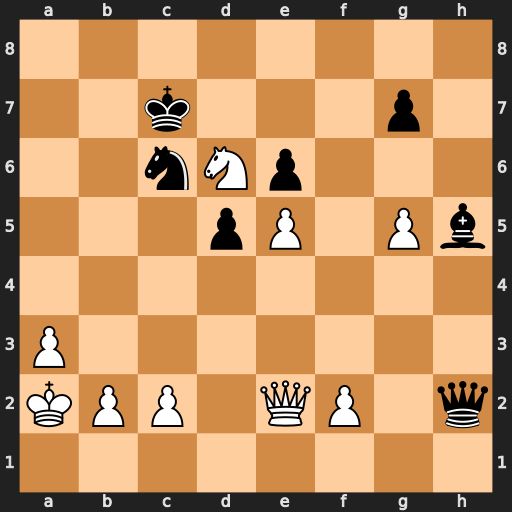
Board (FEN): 8/2k3p1/2nNp3/3pP1Pb/8/P7/KPP1QP1q/8
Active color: w
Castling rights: -
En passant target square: -
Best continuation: Qa6 Qxe5 Nb5+ Kd7 Qb7+